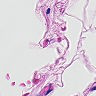
Metastatic tissue present: no